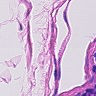
Metastatic tissue present: no